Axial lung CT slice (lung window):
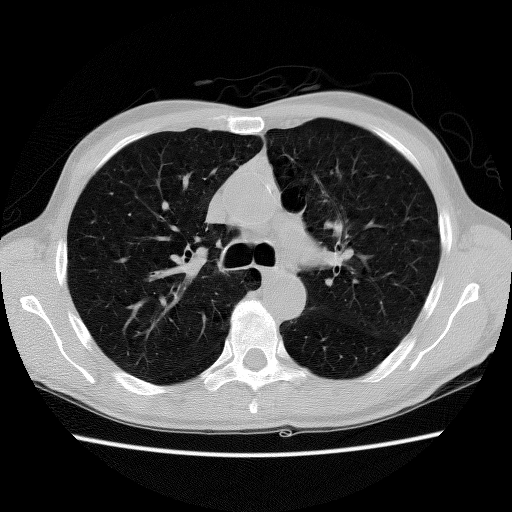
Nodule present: no